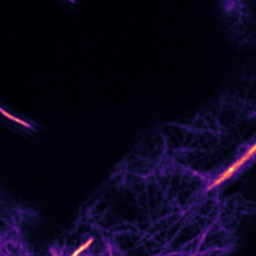
Label: Super-resolution F-actin image